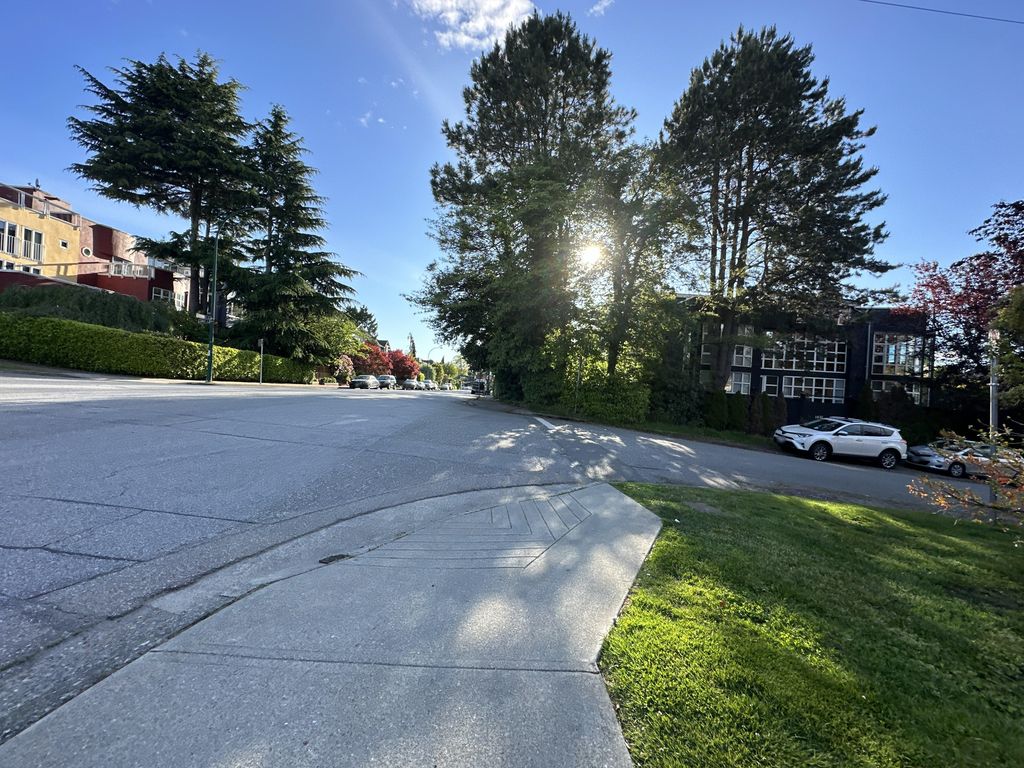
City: vancouver